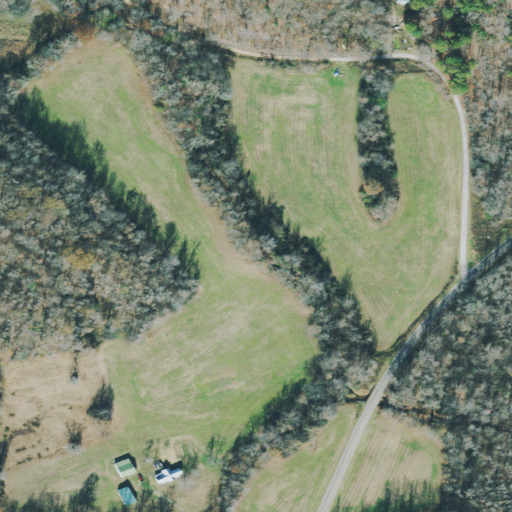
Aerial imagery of valley in Tennessee named Homer Hollow containing pasture, deciduous forest, woody wetlands, open development, mixed forest, medium intensity development, and low intensity development